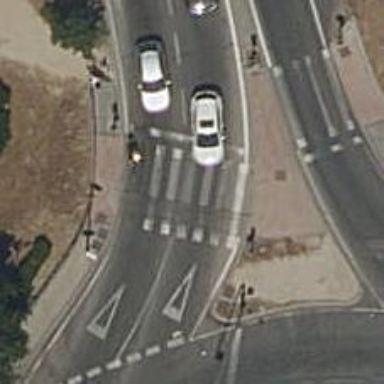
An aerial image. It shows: Road crossing with traffic signals.